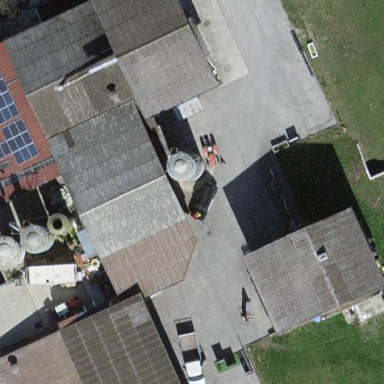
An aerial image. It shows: Farmyard area.